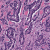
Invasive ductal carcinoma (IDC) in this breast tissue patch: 1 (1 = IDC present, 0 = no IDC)